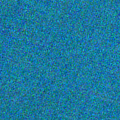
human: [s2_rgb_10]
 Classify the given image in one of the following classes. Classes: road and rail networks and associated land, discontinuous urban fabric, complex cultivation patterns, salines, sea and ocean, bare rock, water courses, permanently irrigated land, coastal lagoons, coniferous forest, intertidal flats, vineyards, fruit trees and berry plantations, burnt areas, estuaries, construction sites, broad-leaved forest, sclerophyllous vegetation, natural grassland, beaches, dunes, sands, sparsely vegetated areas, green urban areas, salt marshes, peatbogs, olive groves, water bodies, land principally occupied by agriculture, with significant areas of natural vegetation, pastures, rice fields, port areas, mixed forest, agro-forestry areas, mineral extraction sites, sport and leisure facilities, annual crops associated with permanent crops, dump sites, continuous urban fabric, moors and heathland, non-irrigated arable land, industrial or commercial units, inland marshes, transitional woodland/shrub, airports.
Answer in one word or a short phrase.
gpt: sea and ocean